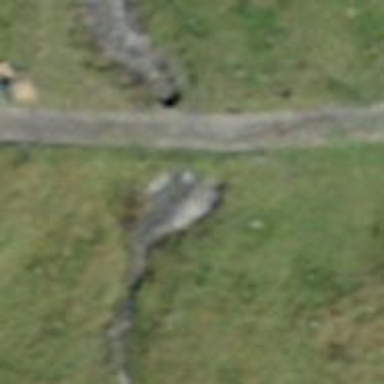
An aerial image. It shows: Culvert tunnel.